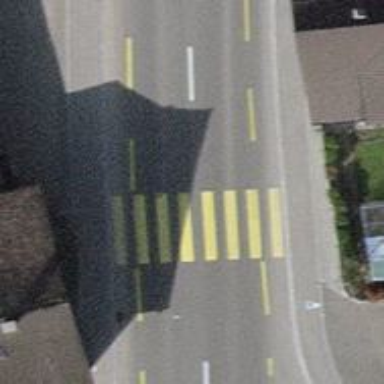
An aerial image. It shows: Uncontrolled crossing on the road.